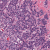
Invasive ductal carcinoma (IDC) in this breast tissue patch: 1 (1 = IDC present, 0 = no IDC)